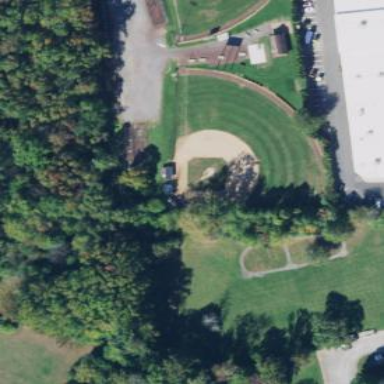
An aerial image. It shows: Baseball pitch for leisure land activities.